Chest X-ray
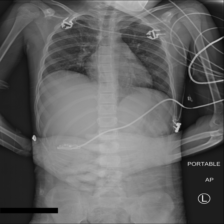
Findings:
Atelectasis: negative
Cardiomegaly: negative
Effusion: negative
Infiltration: negative
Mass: negative
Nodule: negative
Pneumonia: negative
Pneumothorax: negative
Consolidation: negative
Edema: negative
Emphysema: negative
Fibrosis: negative
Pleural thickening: negative
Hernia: negative